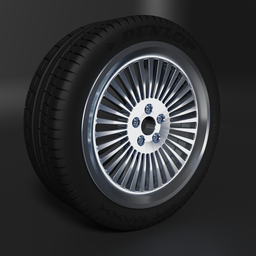
Label: mechanical